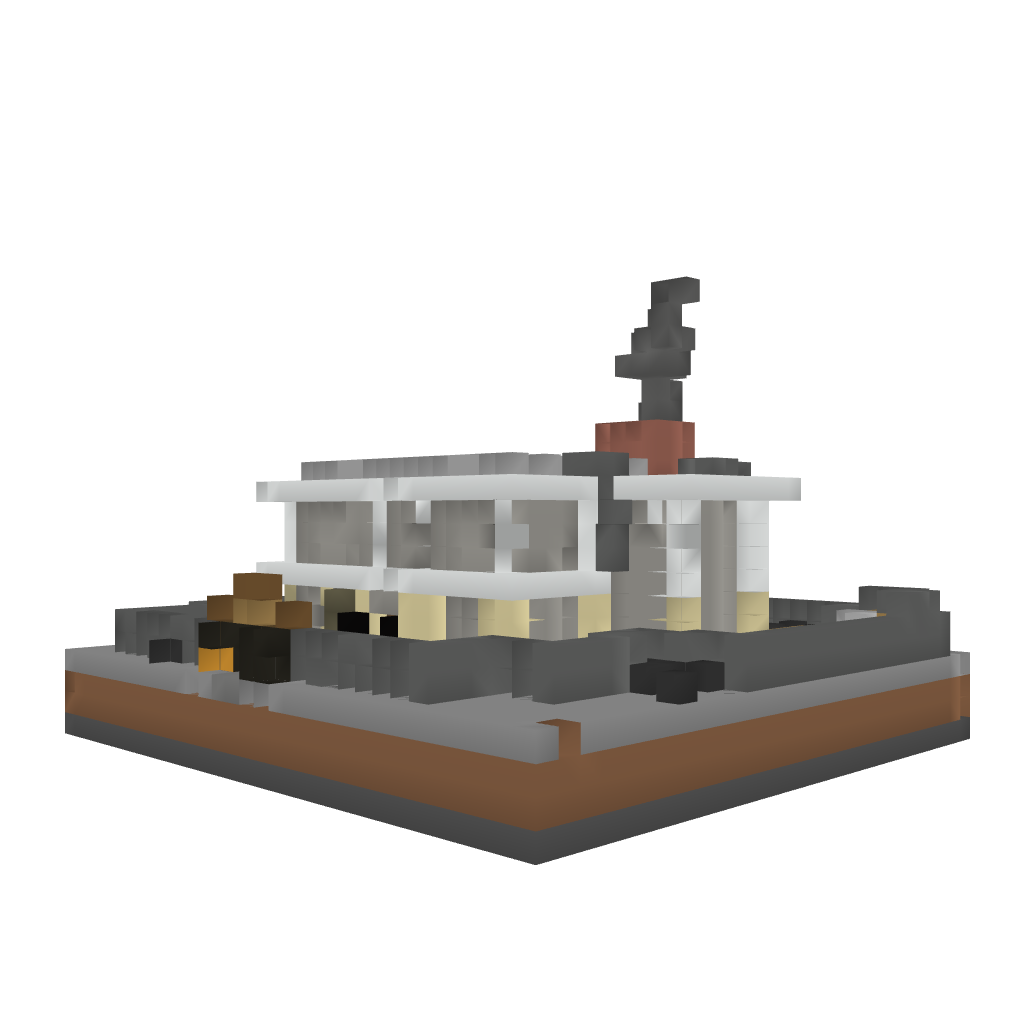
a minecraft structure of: Modern House #1 By iEdgy